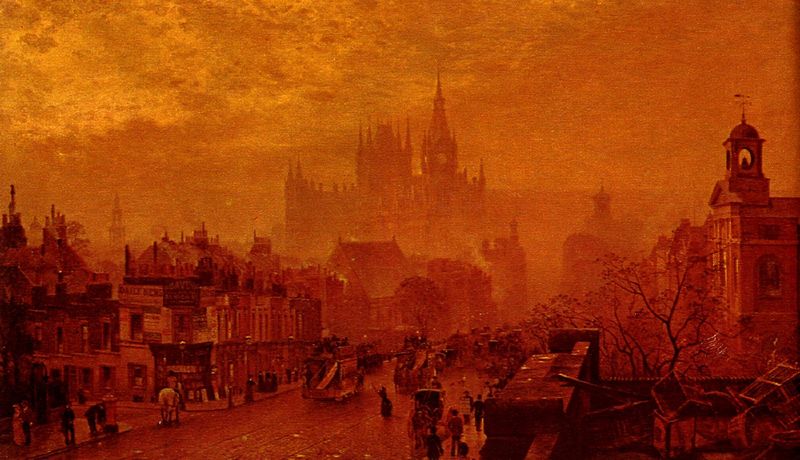
Titel: St. Pancras Station London
Standort: (GB England London) (EU - GB - England - London)
Schlagwörter: baum, himmel, wolken, bäume, gelb, menschen, stadt, abend, orange, strasse, szene, blüten, gebäude, haus, rot, mensch, dämmerung, häuser, sonnenaufgang, kirche, gold, england, gotik, pferd, pferde, dunst, nebel, sonnenuntergang, herbst, kutschen, dom, rathaus, verkehr, schienen, london, fahrzeug, fahrzeuge, fuhrwerk, straßenbahn, tram, stadtbild, großstadt, westminster, feierabend, big ben, houses